Interaction volume radius: 10 \u00c5
Interaction volume height: 45 \u00c5
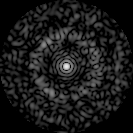
Disorder parameter: 0.8411